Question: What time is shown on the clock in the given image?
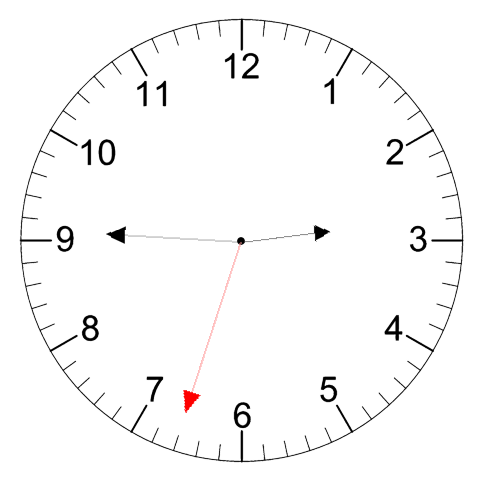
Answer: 02:45:33